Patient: sex M, age 68
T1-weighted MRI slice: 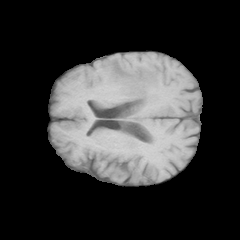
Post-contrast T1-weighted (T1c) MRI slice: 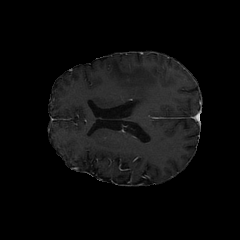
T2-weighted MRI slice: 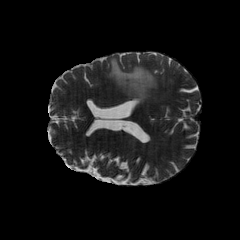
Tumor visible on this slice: yes
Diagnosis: Glioblastoma, IDH-wildtype
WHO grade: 4